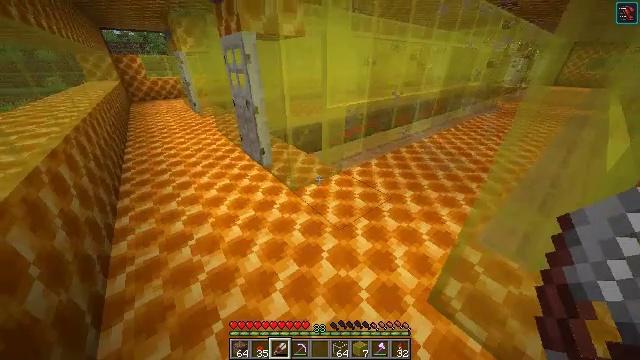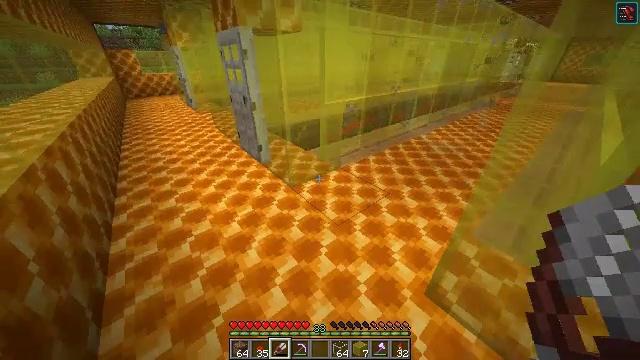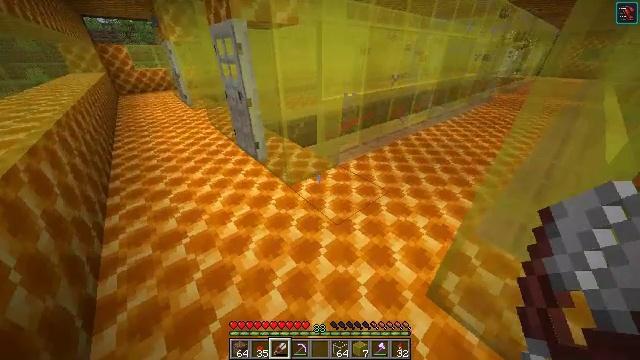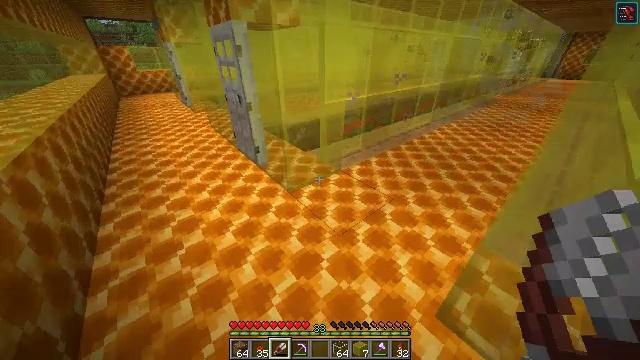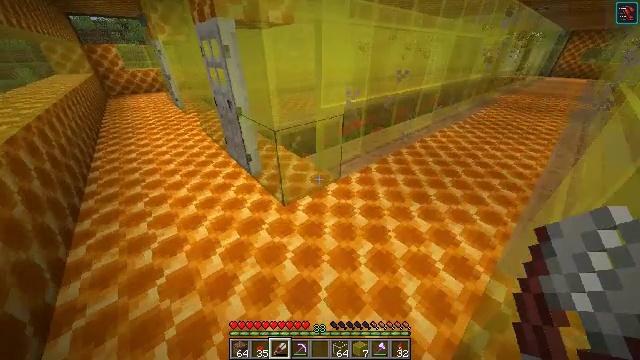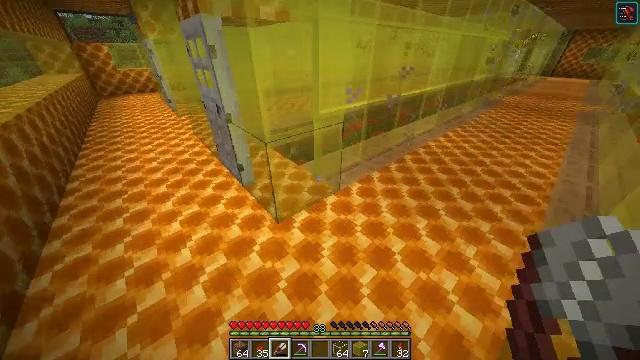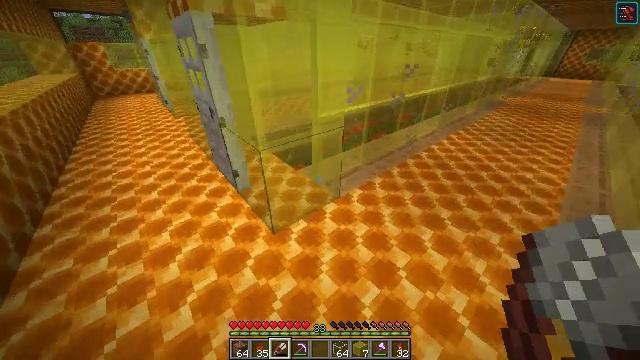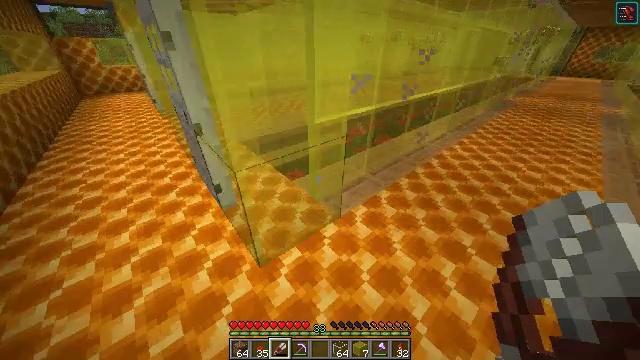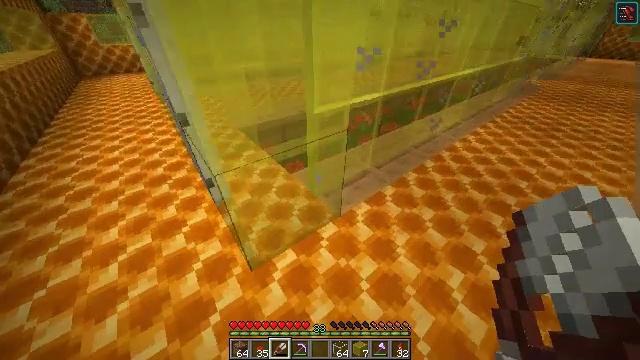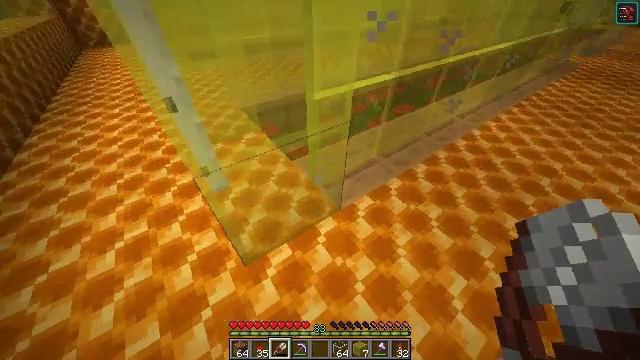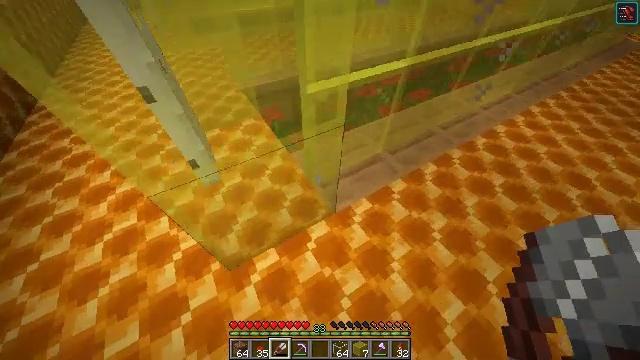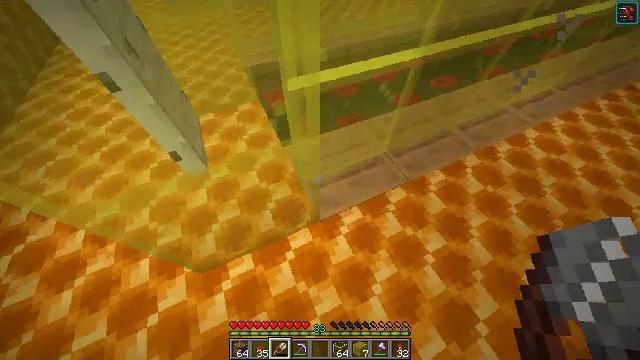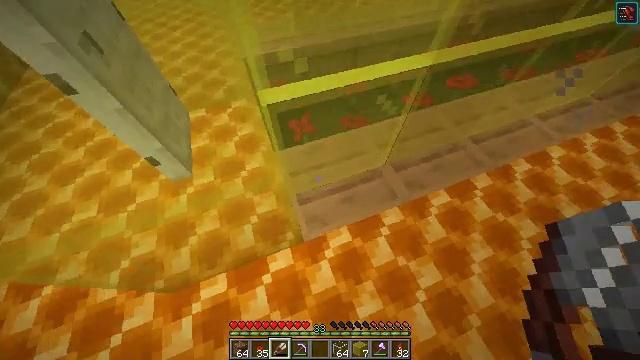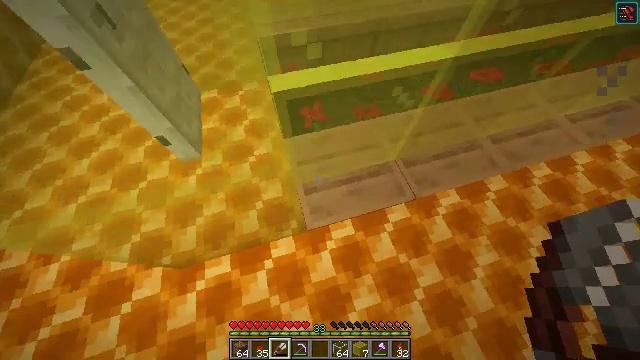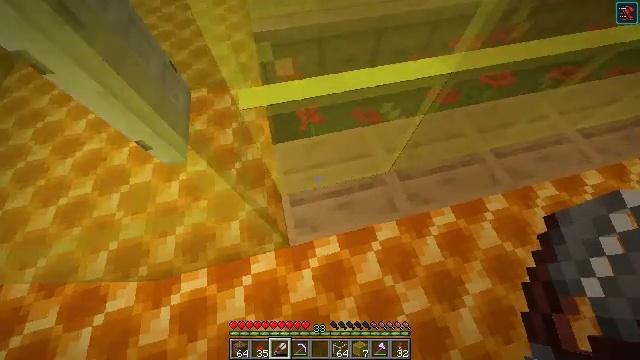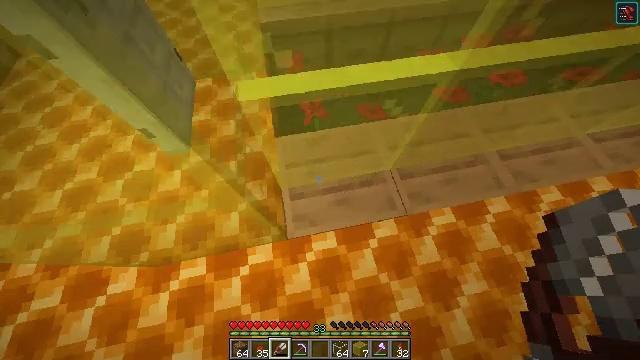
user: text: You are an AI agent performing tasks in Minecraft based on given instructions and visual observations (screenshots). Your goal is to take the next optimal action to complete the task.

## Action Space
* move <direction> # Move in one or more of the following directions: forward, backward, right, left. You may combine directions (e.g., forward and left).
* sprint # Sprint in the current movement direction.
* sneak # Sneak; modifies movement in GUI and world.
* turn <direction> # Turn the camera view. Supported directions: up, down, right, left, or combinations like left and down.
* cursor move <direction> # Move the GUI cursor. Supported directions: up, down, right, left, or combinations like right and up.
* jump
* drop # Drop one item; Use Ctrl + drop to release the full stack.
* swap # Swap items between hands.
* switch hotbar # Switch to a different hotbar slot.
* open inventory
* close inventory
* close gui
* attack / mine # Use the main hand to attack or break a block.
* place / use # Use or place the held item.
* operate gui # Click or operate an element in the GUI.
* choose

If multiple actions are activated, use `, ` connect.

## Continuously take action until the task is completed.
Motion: motion action
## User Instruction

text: Craft a honeycomb block.
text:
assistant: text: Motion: no_op
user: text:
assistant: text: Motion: move forward, turn down
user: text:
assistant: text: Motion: move forward
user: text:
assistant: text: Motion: move forward
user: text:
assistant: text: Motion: move forward
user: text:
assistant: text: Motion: move forward
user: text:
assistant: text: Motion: move forward
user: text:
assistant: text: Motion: move forward and move right, turn left and down
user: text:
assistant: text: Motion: move forward and move right, turn left and down
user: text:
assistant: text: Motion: move forward and move right, turn left and down
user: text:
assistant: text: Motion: move forward and move right, turn left and down
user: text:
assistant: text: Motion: move forward, turn left and down
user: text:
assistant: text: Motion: move forward, turn left and down
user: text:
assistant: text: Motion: turn left and down
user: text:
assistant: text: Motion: turn left and down
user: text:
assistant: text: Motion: turn left and down
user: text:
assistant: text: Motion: turn left and down
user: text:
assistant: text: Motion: turn left and down
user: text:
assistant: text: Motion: turn down
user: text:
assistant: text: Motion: no_op
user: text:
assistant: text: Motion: turn left
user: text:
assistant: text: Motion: no_op
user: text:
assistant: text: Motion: no_op
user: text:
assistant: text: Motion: turn left
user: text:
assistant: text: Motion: use / place
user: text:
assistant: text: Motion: move right, use / place
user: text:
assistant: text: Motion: move right, use / place
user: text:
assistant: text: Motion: move right, use / place
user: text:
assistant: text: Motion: move right, use / place
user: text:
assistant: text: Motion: move right, use / place